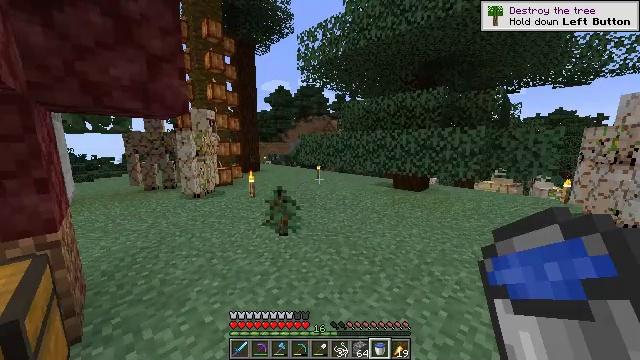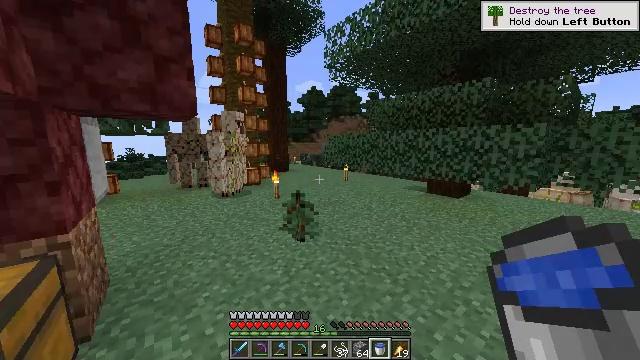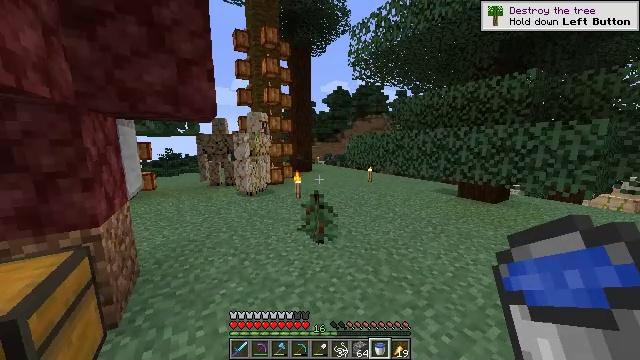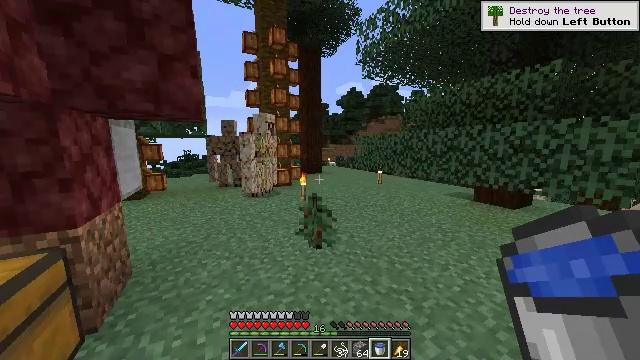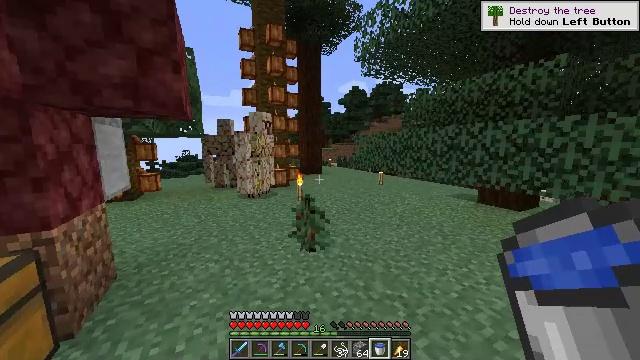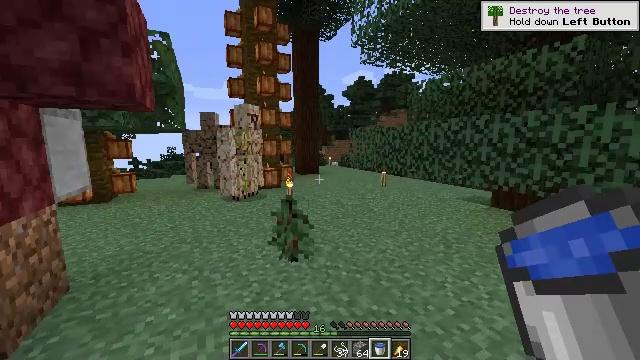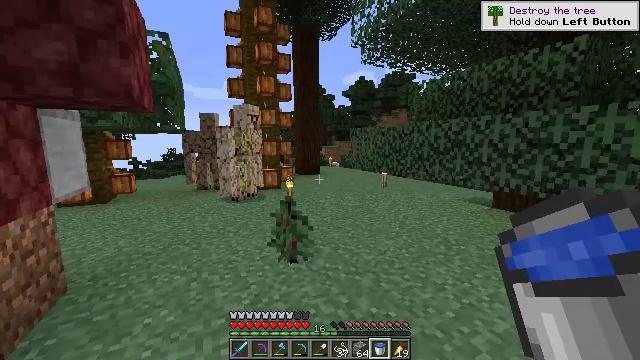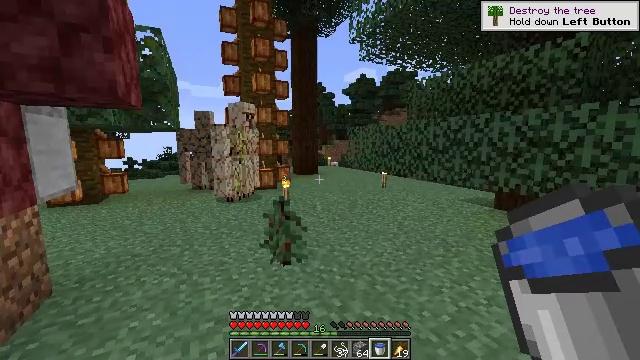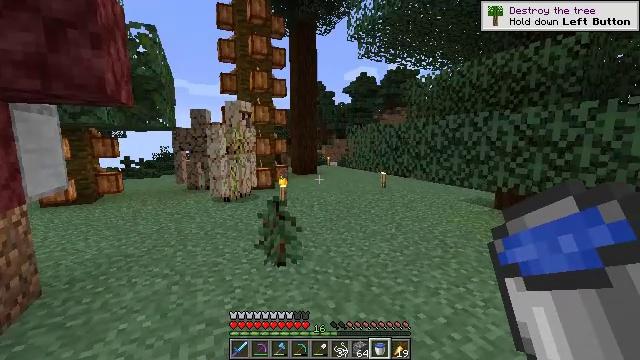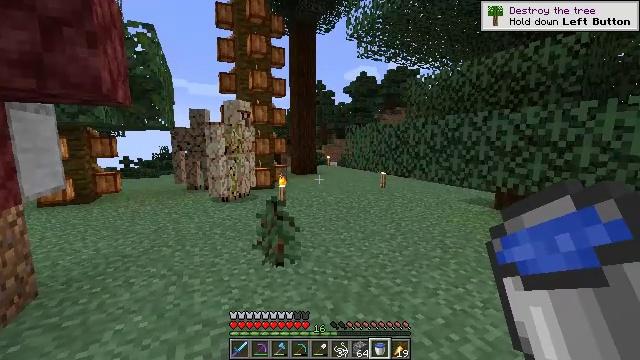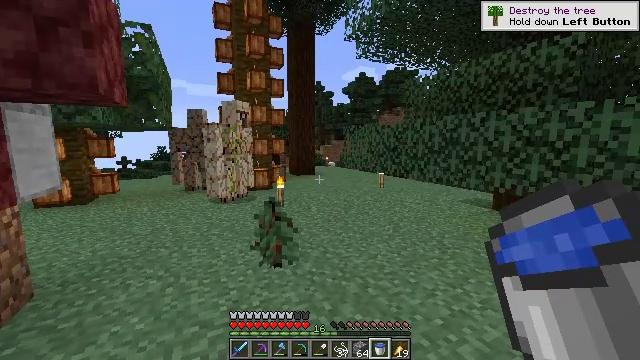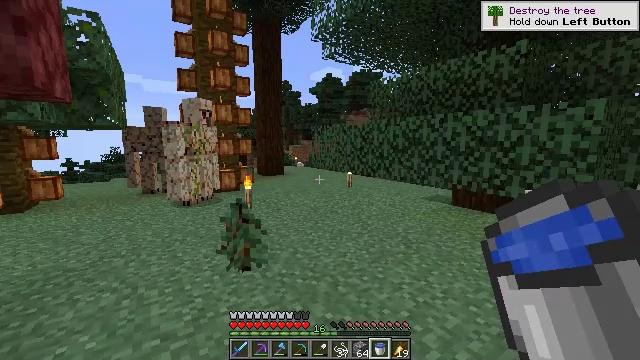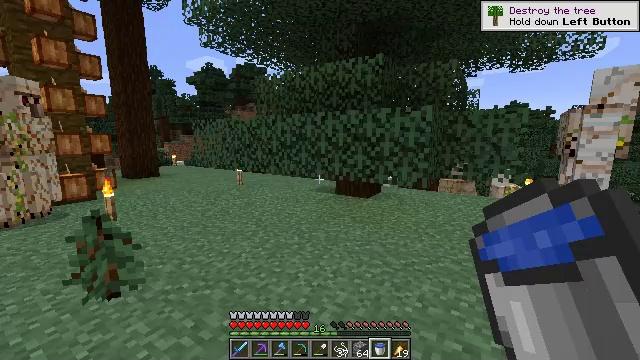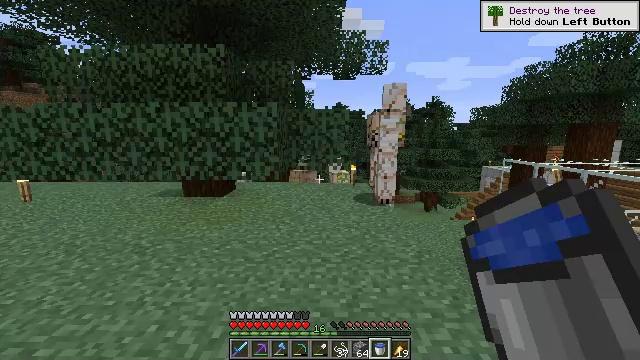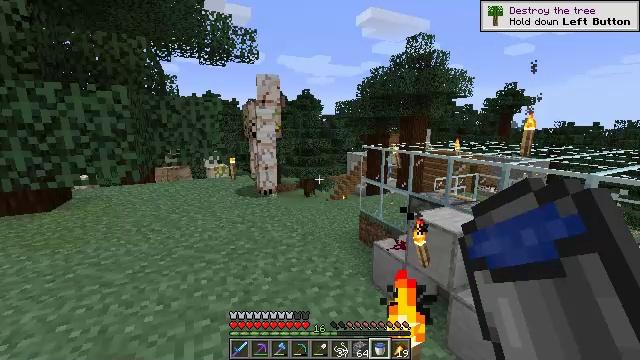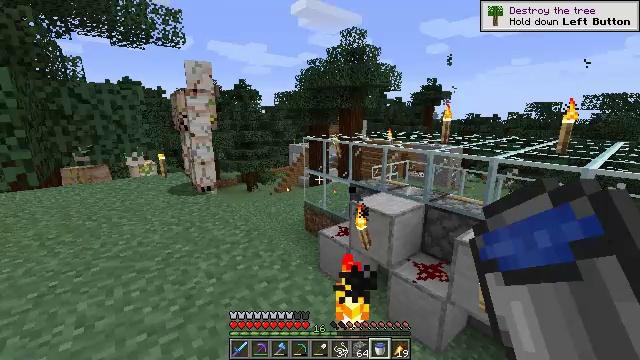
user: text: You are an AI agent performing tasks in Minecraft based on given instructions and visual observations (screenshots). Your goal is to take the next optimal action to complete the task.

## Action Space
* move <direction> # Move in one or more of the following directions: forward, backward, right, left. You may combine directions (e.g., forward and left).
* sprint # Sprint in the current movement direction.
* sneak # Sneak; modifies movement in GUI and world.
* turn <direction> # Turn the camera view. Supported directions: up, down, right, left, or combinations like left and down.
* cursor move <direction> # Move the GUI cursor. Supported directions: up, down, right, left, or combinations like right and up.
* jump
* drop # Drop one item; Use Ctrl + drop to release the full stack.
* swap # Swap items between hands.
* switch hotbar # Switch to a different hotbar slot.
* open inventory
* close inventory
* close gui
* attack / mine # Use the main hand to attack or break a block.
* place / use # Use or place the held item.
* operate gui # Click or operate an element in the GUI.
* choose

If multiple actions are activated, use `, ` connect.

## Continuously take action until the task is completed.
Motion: motion action
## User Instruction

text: Remove the torch from its spot.
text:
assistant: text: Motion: move forward and move right, turn left
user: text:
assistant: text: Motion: move forward and move right, turn left
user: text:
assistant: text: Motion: move right, turn left
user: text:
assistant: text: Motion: move right
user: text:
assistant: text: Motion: no_op
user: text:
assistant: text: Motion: no_op
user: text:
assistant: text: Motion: no_op
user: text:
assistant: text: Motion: no_op
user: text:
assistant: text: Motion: no_op
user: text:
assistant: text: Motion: no_op
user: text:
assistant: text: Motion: turn right
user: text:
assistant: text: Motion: turn right
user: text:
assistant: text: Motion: turn right and down
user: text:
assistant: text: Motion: turn right and down
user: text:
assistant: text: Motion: turn right and down
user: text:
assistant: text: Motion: turn right
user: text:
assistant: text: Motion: no_op
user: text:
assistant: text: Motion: no_op
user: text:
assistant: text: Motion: no_op
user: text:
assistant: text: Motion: no_op
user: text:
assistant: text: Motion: no_op
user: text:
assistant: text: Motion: no_op
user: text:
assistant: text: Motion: no_op
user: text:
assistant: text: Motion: no_op
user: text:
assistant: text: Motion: no_op
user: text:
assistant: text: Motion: no_op
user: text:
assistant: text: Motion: no_op
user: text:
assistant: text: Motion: no_op
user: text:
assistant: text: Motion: no_op
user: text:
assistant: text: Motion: move forward